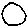
Label: circle